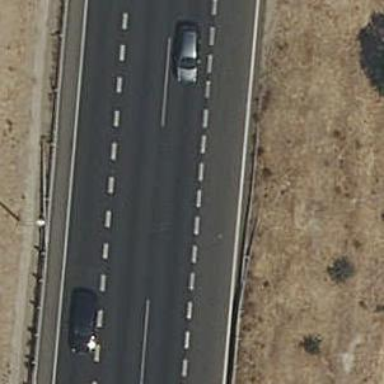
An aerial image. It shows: Motorway link.